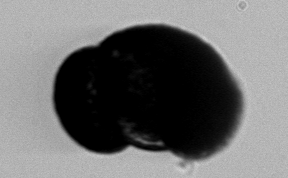
Label: pollen